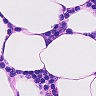
Metastatic tissue present: no